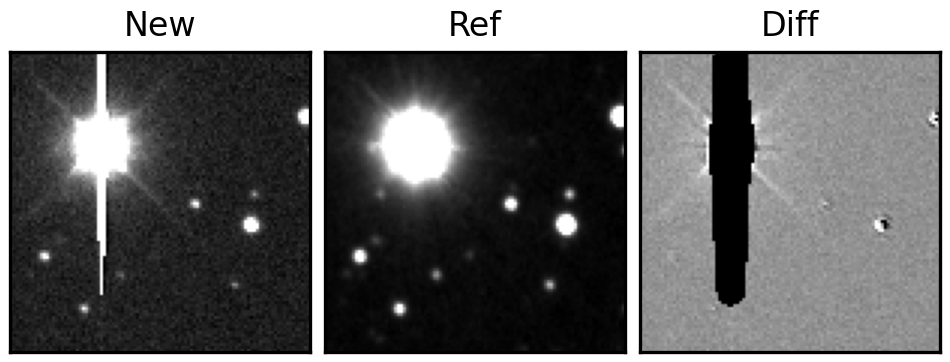
Label: bogus